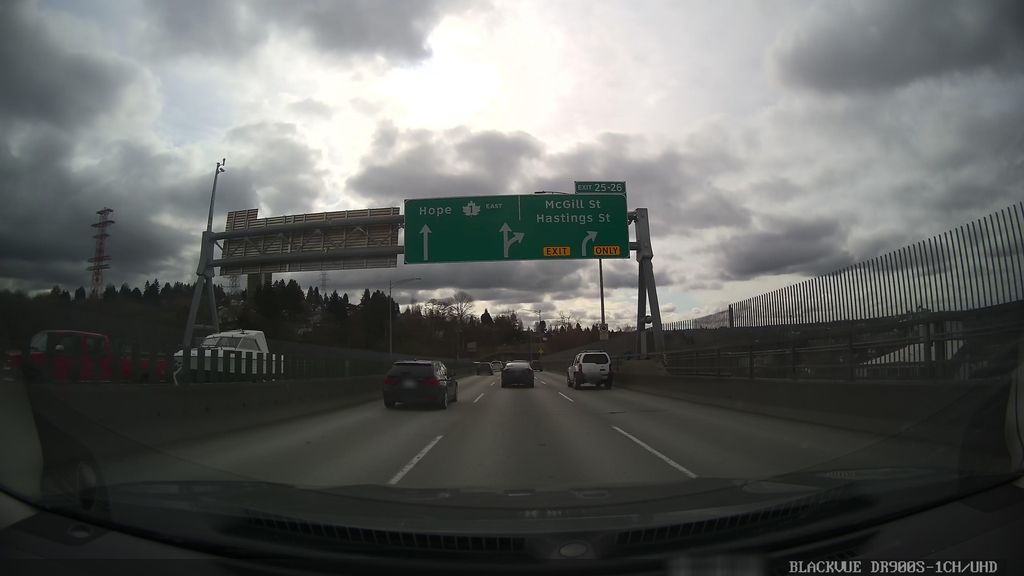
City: vancouver